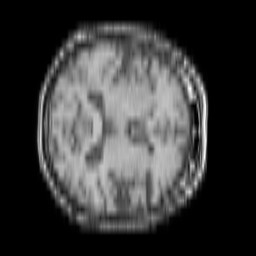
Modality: T1w
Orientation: axial
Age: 85
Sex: female
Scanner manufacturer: philips
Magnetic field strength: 1.5 T
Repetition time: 0.1843 s
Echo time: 0.001828 s